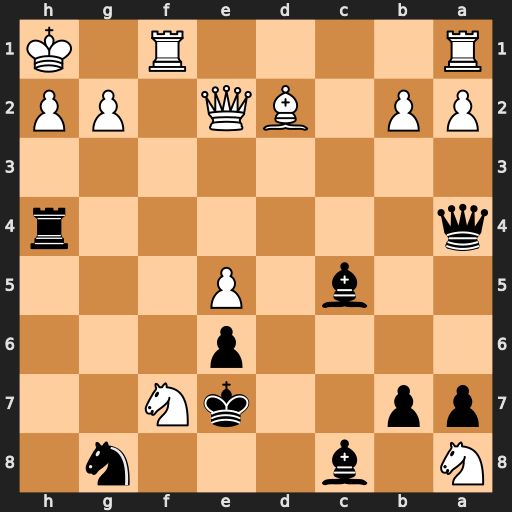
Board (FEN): N1b3n1/pp2kN2/4p3/2b1P3/q6r/8/PP1BQ1PP/R4R1K
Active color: b
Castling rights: -
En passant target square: -
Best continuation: Rxh2+ Kxh2 Qh4#